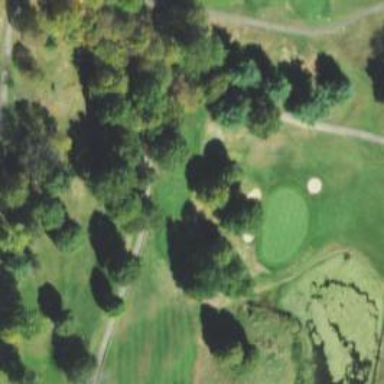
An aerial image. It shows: Golf tee.